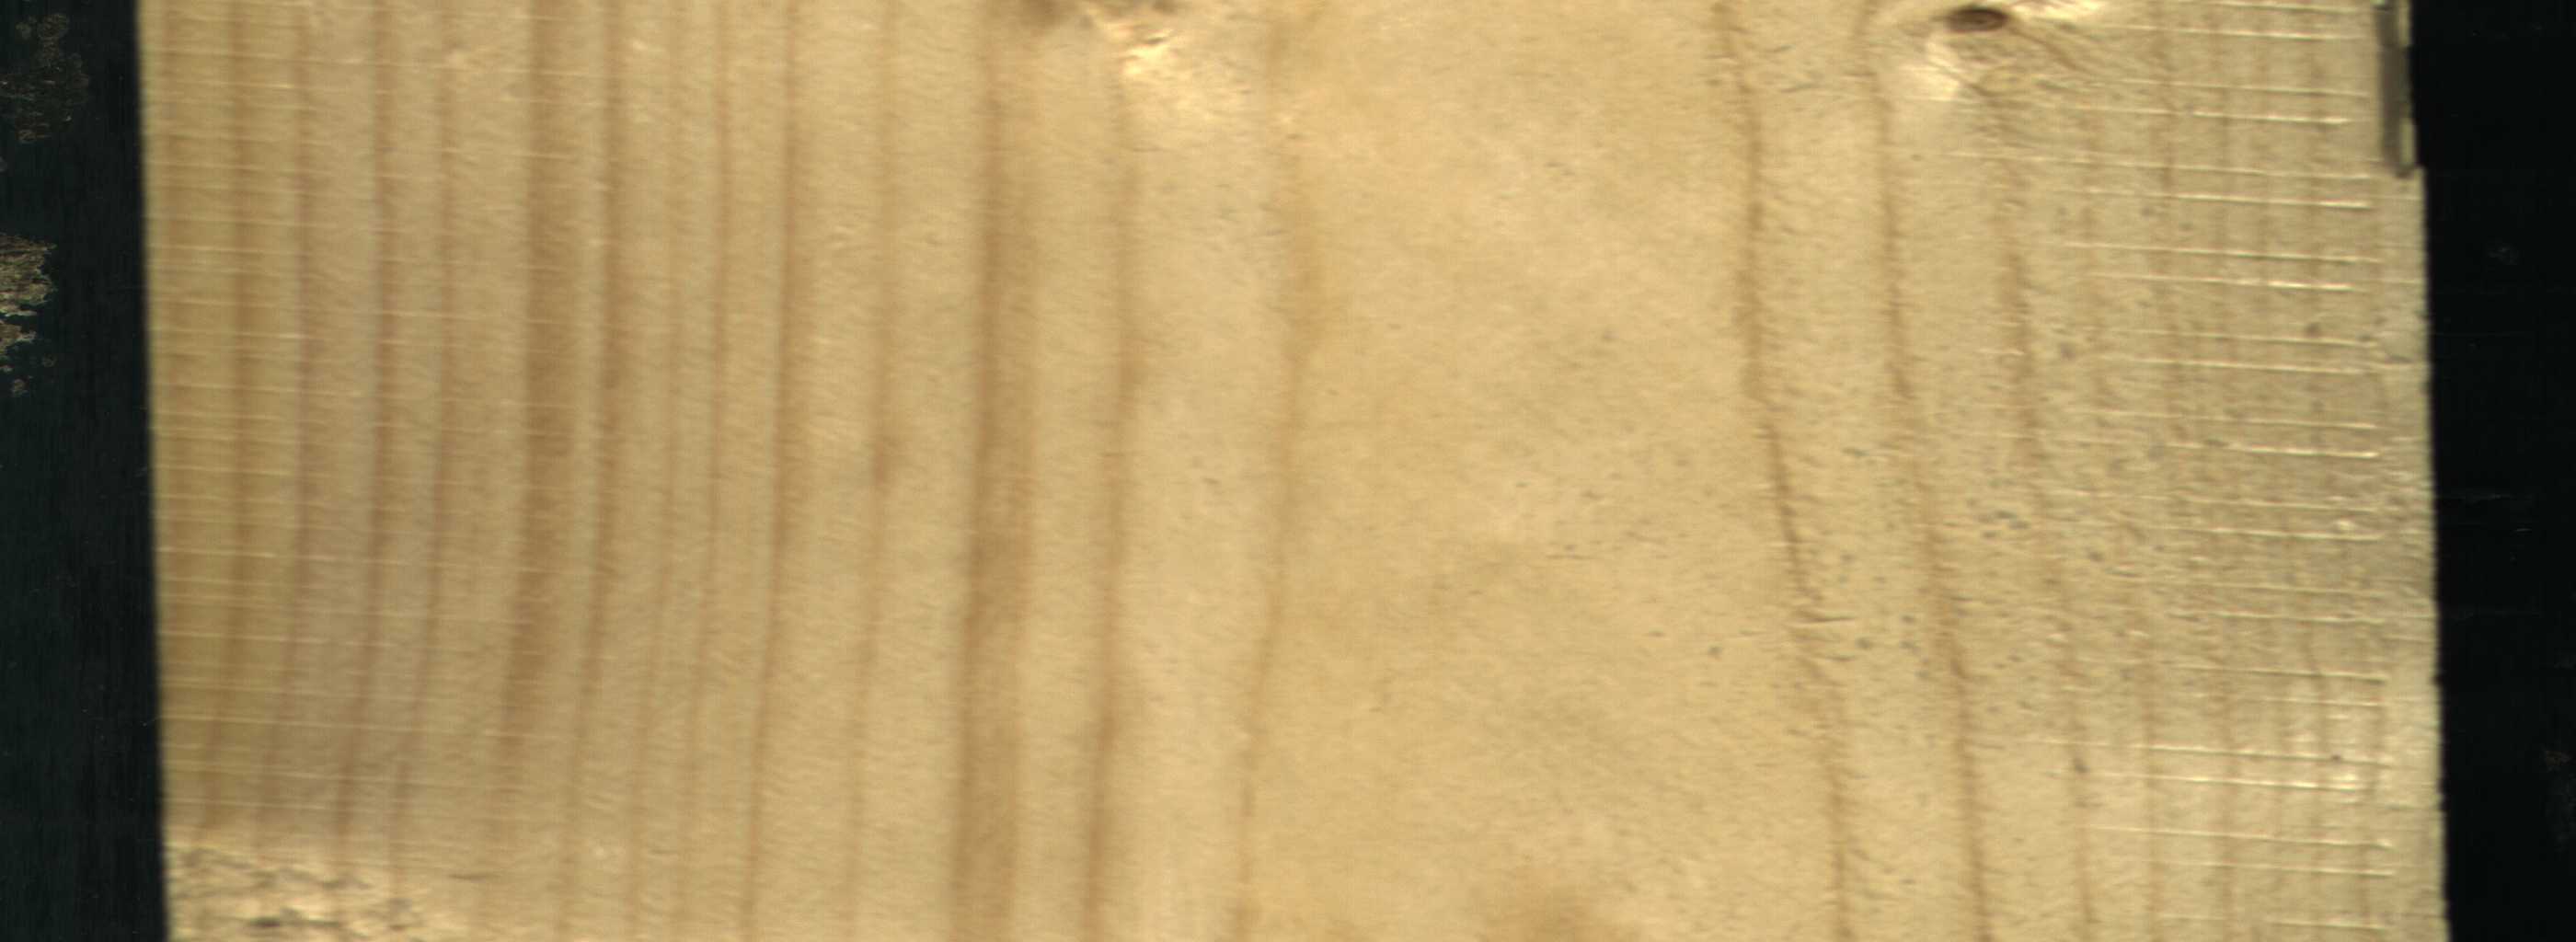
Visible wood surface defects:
Live_Knot